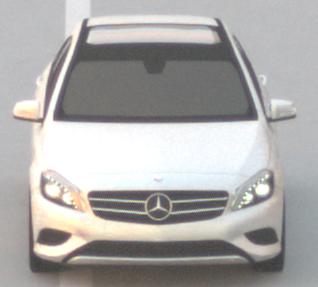
Make: Mercedes-Benz
Model: A 180
Detailed model: A-Class (176)
Model produced from: 2012/09
Model produced until: 2015/07
Doors: 5
Color: white
Road condition: dry road
Daytime: sunrise or sunset
Contrast: medium contrast